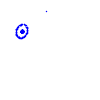
Particle: kaon